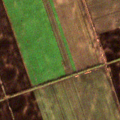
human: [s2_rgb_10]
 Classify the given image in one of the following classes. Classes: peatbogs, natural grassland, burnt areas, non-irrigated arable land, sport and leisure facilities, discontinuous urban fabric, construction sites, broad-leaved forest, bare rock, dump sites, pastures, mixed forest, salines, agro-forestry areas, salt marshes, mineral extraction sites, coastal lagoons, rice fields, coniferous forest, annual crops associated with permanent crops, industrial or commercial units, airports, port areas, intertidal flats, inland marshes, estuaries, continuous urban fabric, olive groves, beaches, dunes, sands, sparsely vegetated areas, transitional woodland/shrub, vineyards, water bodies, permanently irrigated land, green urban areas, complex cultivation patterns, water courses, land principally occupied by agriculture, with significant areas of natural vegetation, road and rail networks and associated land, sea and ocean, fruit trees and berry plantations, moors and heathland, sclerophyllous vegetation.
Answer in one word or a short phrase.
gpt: non-irrigated arable land